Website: home-depot
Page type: customer-info-address
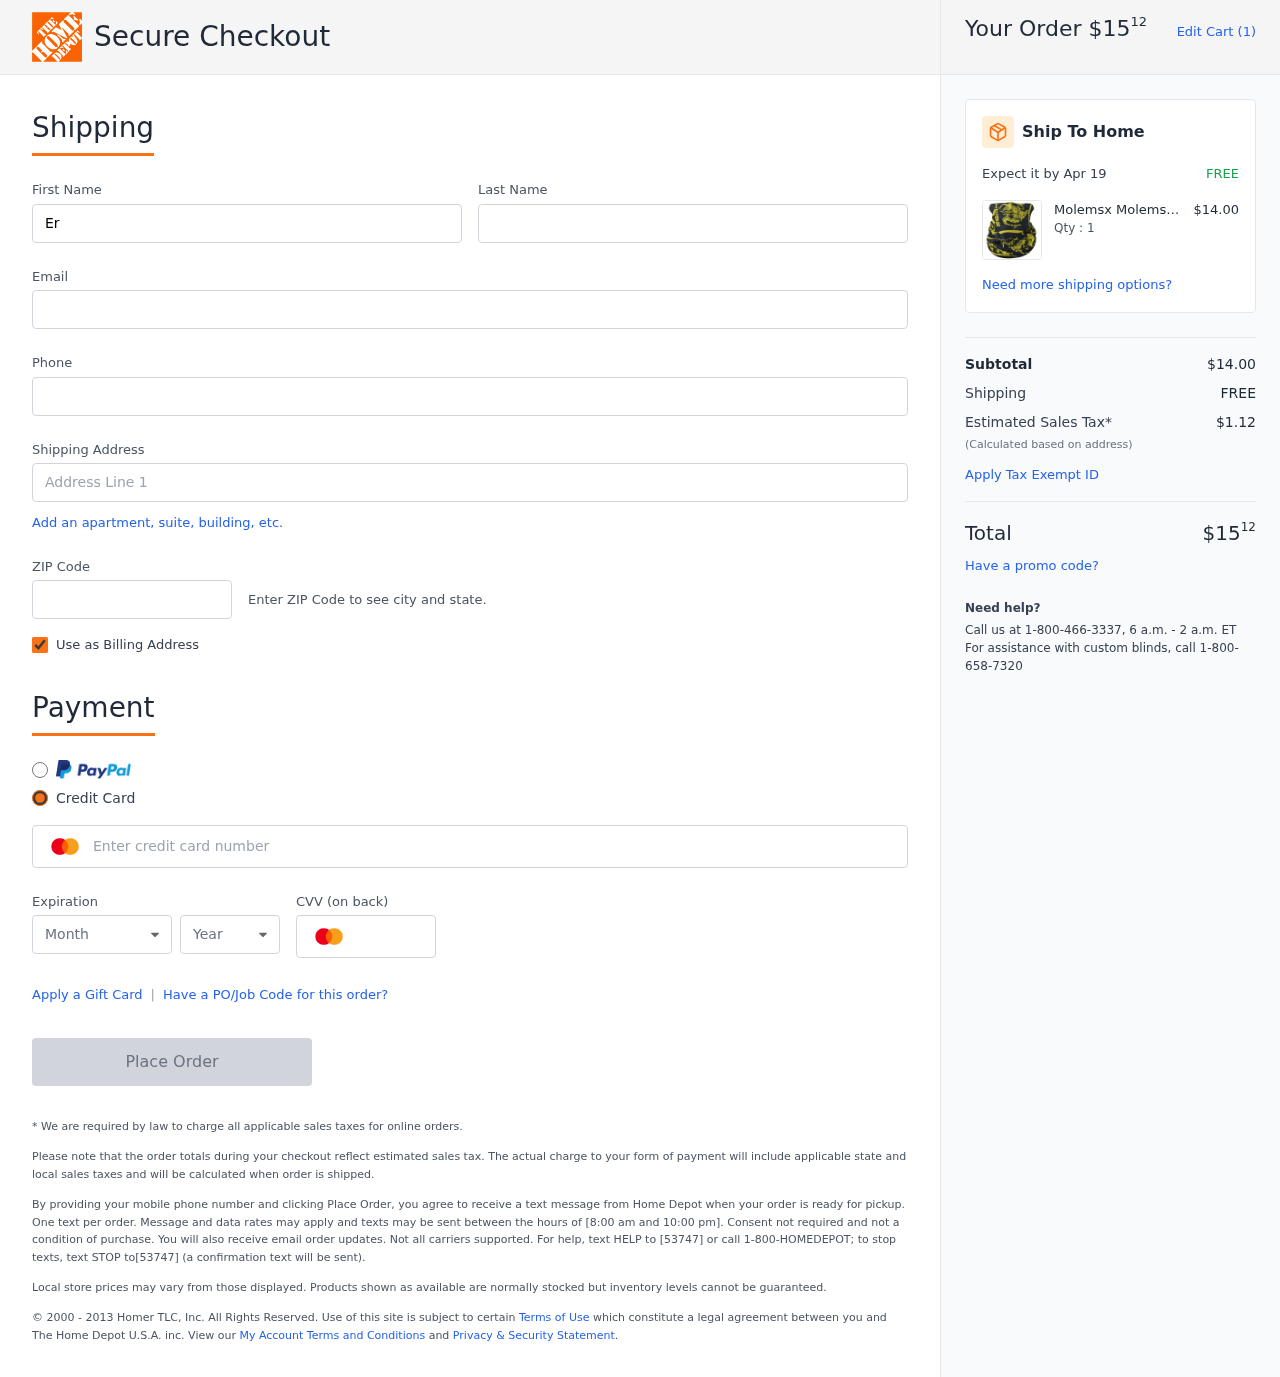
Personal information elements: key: PII_CARD_CVV
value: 855
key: PII_CARD_EXPIRY_MONTH
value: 11
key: PII_CARD_EXPIRY_YEAR
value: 28
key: PII_CARD_NUMBER
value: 2720 8892 9936 4373
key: PII_EMAIL
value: ericbullock@gmail.com
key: PII_FIRSTNAME
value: Eric
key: PII_LASTNAME
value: Bullock
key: PII_PHONE
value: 6024966845
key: PII_POSTCODE
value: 89450
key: PII_STREET
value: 4852 Elizabeth Station
Product elements: key: PRODUCT1_BRAND
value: Molemsx
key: PRODUCT1_NAME
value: Molemsx Face Mask Bandanas for Men Women Neck Gaiter Summer Cooling Face Cover Face Dust Mask for Fi
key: PRODUCT1_NAME
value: Molemsx Face Mask Ba...
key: PRODUCT1_PRICE
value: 14
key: PRODUCT1_QUANTITY
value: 1
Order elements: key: ORDER_TOTAL
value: $1512
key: ORDER_NUM_ITEMS
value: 1
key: ORDER_DELIVERY_DATE
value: Apr 19
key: ORDER_SUBTOTAL
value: $14.00
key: ORDER_SHIPPING_COST
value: FREE
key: ORDER_TAX
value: $1.12